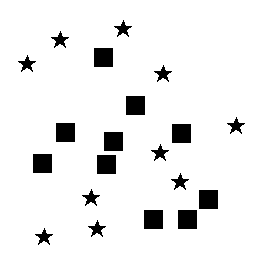
Squares: 10
Triangles: 0
Stars: 10
Total shapes: 20